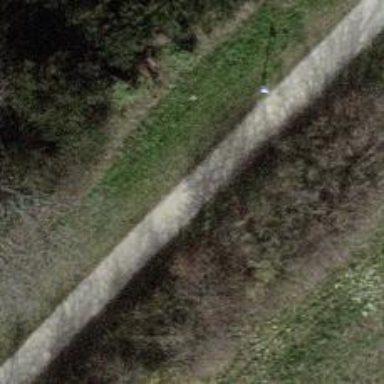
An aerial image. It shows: Footway with surface of fine gravel.